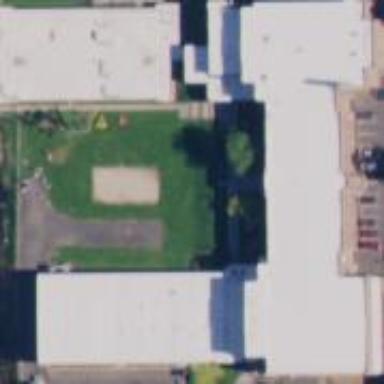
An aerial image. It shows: School building.